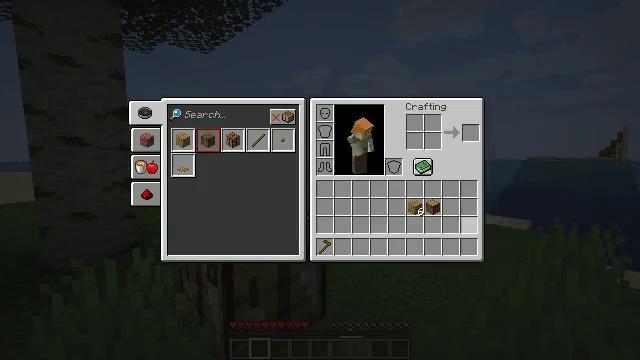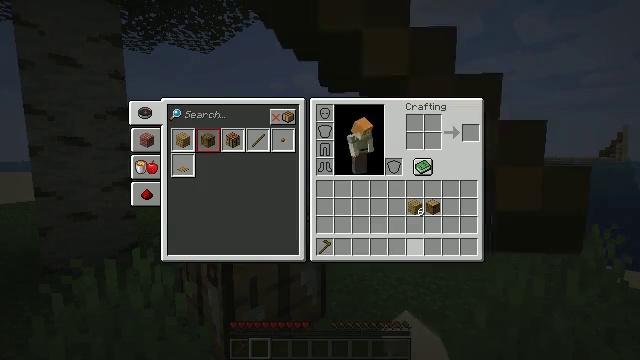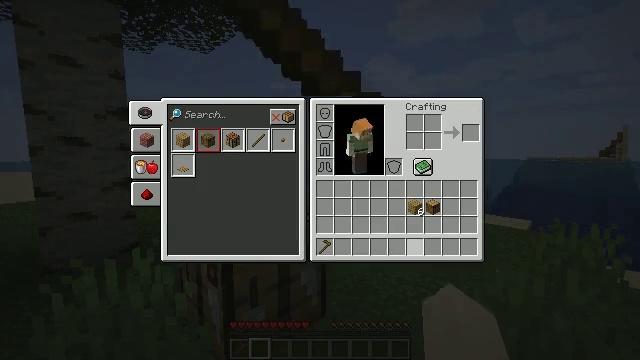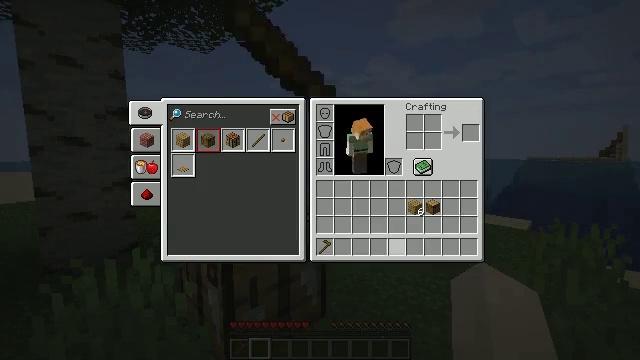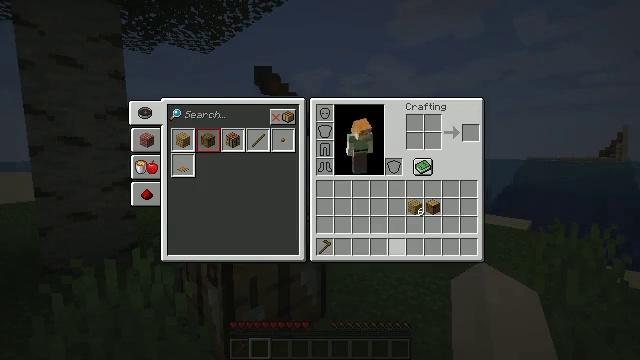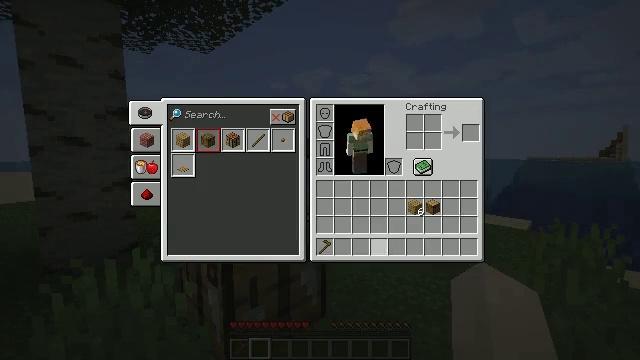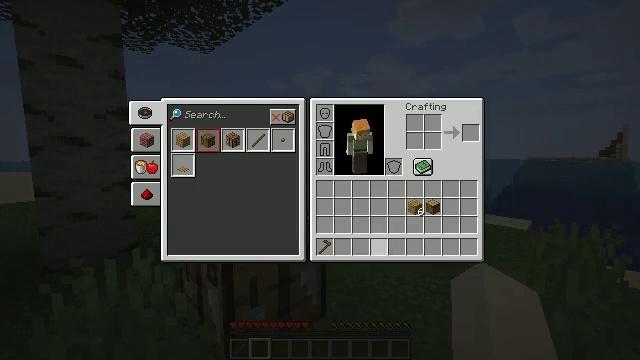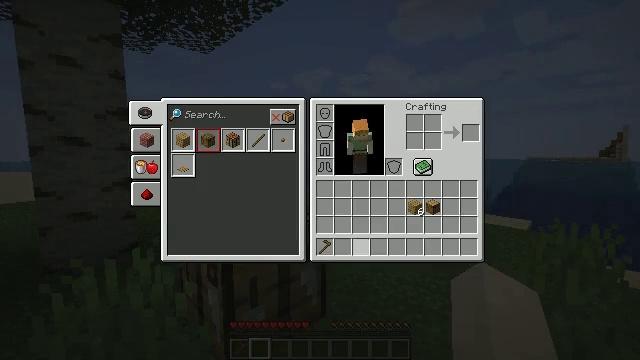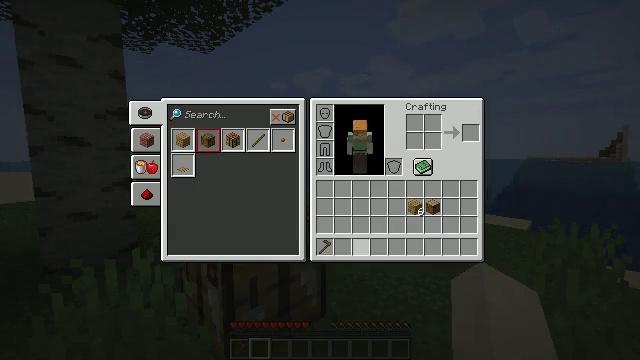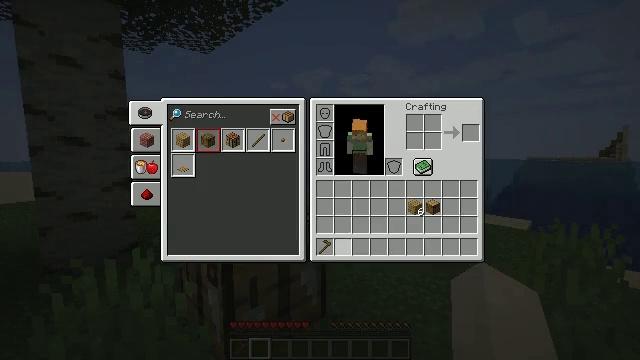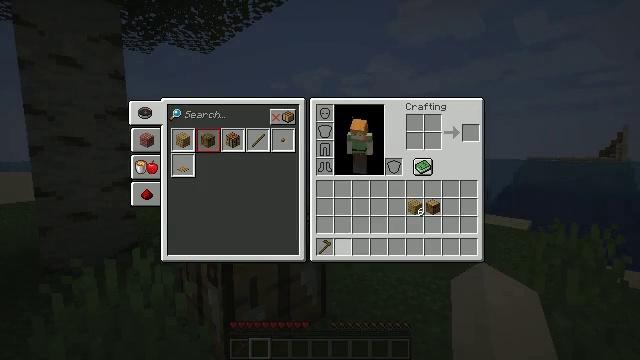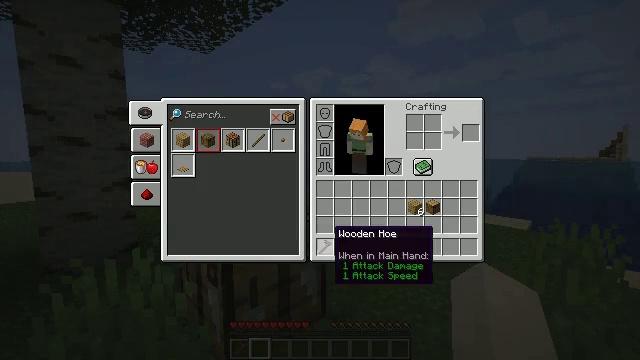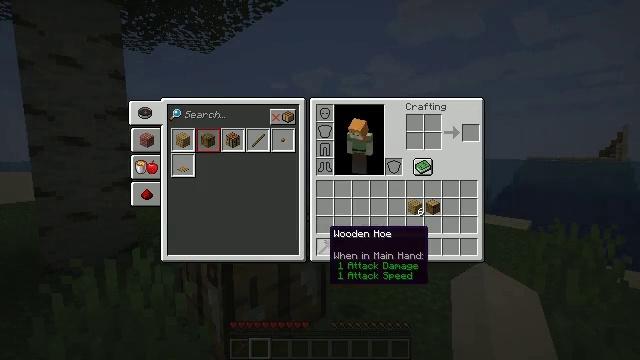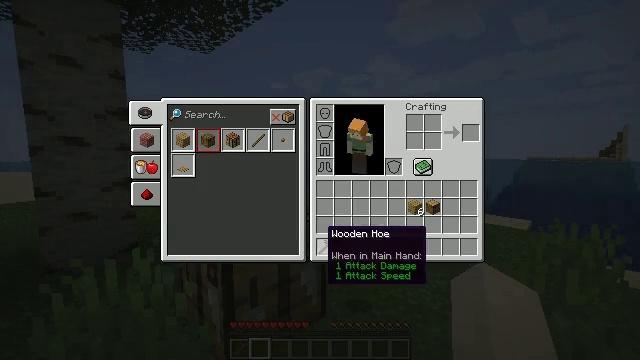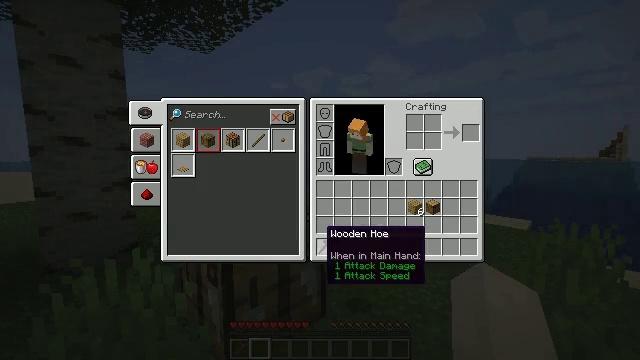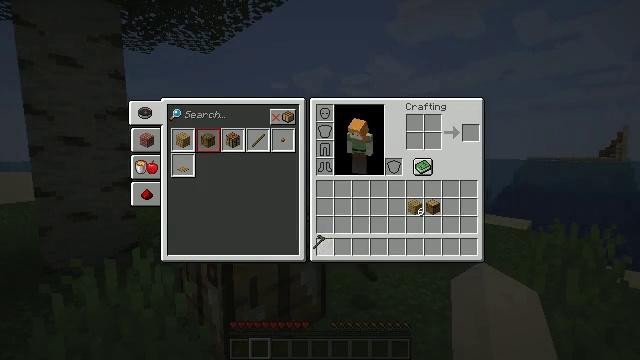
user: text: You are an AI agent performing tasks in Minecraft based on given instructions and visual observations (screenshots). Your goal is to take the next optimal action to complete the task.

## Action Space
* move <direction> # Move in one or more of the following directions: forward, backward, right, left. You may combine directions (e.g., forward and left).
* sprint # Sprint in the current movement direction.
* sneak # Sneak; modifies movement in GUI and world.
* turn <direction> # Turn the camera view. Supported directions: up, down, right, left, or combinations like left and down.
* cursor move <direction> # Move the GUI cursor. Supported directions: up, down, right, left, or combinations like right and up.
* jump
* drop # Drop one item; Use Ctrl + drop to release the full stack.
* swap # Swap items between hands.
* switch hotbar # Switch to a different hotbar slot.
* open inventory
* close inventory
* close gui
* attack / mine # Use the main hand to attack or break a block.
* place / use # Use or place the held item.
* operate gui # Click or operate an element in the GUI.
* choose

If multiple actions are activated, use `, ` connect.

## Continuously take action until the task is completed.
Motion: motion action
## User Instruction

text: Remove a wooden hoe from the inventory.
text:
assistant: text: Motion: turn left
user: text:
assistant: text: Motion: turn left
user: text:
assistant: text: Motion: no_op
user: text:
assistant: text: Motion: no_op
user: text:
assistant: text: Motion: no_op
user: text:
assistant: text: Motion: no_op
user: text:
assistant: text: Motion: no_op
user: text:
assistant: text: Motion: no_op
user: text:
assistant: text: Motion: no_op
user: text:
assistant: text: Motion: no_op
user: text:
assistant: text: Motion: no_op
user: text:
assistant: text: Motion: no_op
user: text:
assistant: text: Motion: no_op
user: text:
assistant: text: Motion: no_op
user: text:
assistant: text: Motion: attack / mine
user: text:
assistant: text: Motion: attack / mine
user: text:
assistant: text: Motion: attack / mine
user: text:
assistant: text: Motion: no_op
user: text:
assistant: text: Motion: turn right
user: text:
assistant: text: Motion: turn right
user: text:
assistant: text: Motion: turn right
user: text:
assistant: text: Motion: turn right
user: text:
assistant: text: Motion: no_op
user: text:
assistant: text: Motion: attack / mine
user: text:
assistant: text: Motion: attack / mine
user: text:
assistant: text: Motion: attack / mine
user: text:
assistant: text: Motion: no_op
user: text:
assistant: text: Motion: no_op
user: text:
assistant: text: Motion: no_op
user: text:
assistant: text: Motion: no_op